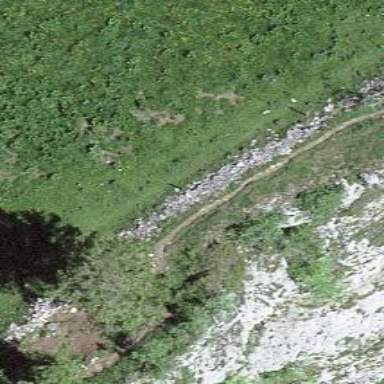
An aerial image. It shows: Dry stone wall barrier.